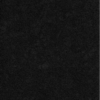
Label: dusty